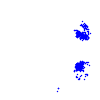
Particle: electron